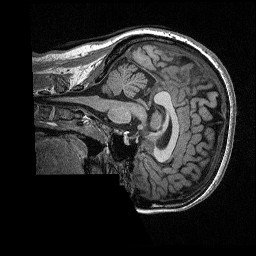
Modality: T1w
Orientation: sagittal
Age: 33
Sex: female
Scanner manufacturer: siemens
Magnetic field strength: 3 T
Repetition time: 2.3 s
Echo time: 0.00298 s